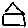
Label: house